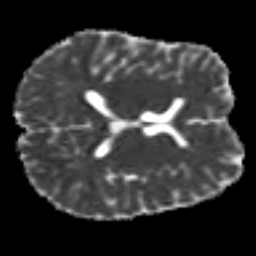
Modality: MD
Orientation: axial
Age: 23
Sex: male
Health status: ill
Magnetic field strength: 3 T
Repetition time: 9 s
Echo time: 0.093 s